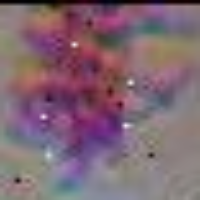
Label: metaphase